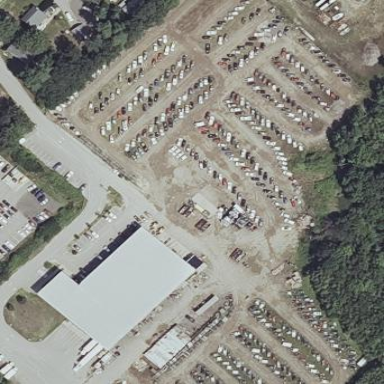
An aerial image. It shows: Industrial area designated as scrap yard.